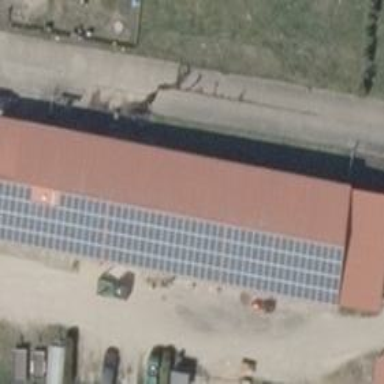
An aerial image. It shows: Small solar photovoltaic panel generator is producing electricity.